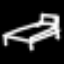
Label: bed